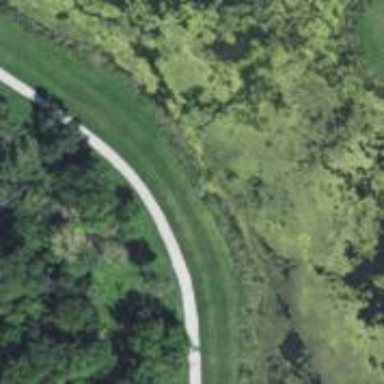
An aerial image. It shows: Cycleway.